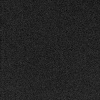
Atmospheric dust classification: dusty